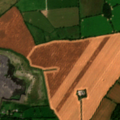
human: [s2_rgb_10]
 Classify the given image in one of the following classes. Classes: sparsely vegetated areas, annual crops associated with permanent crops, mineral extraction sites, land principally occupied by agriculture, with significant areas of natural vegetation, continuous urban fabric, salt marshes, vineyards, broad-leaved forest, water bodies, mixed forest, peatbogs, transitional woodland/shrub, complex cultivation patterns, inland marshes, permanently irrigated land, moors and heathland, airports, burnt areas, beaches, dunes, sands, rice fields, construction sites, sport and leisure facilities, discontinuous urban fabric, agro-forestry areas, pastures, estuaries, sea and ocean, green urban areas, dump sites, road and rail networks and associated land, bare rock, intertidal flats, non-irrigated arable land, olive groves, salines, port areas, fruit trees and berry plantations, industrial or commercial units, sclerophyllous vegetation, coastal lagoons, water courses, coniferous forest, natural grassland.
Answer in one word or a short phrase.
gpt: mineral extraction sites, non-irrigated arable land, pastures